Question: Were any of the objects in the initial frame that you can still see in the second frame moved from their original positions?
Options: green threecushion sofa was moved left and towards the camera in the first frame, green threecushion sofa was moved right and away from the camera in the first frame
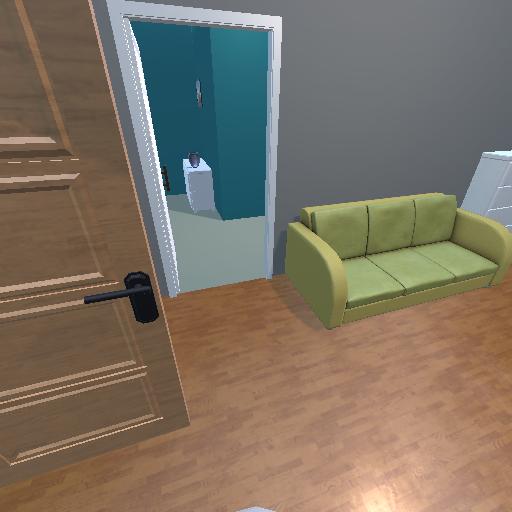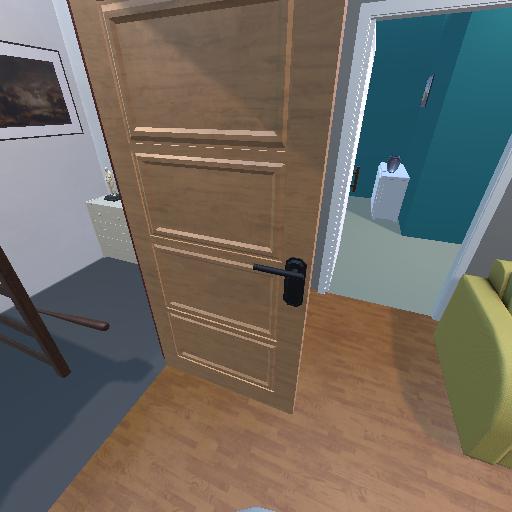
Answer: green threecushion sofa was moved left and towards the camera in the first frame